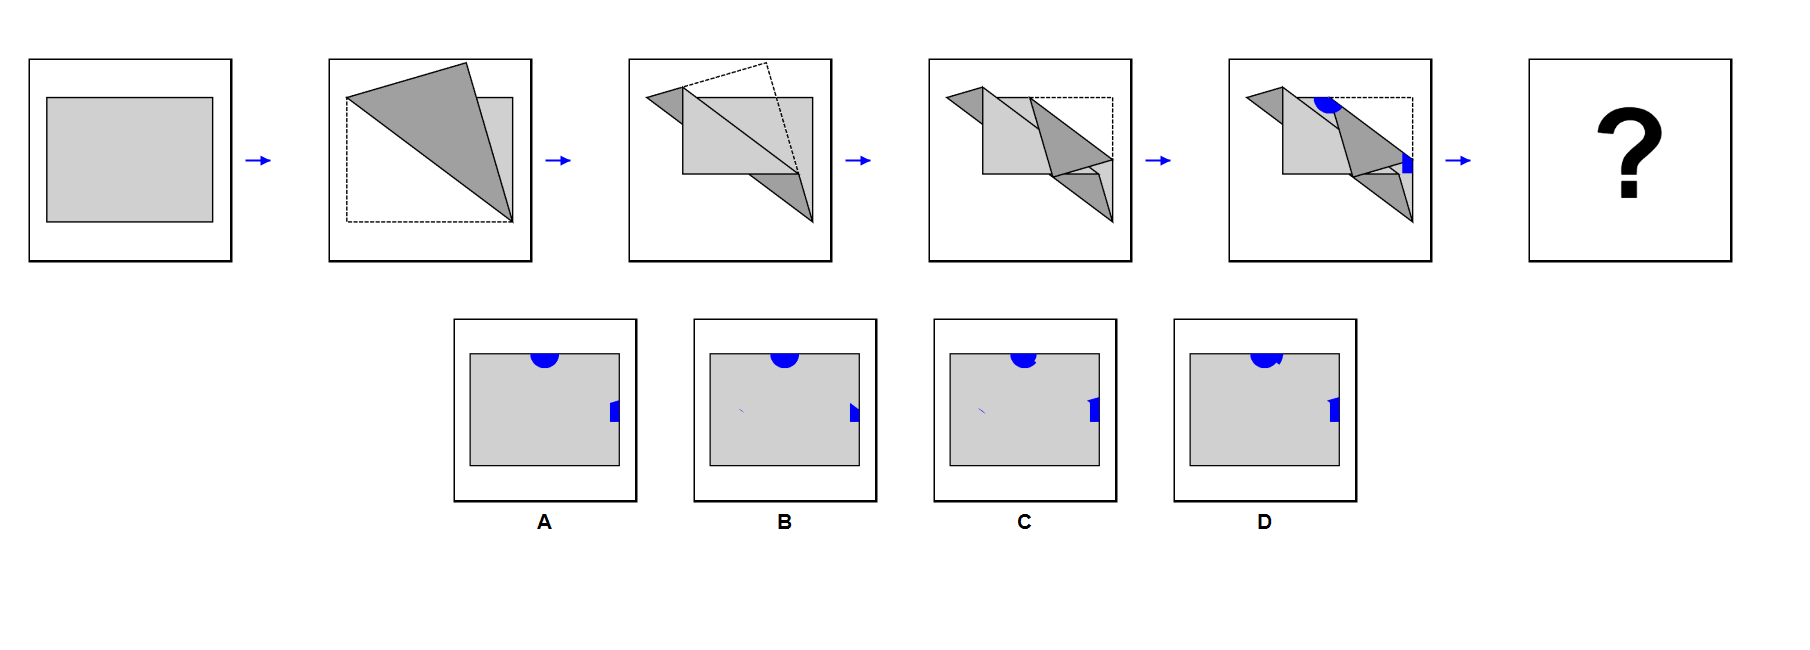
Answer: A